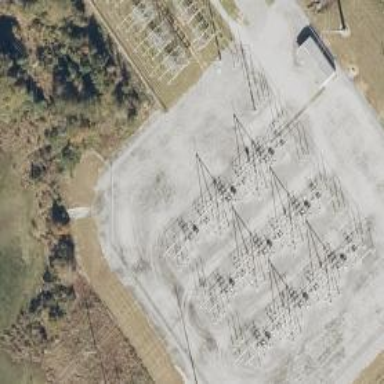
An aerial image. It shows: Switch used for power control.